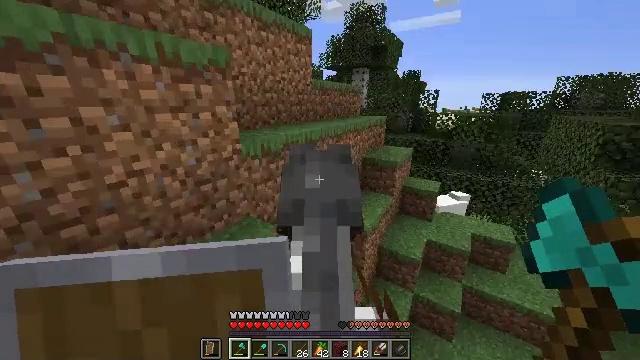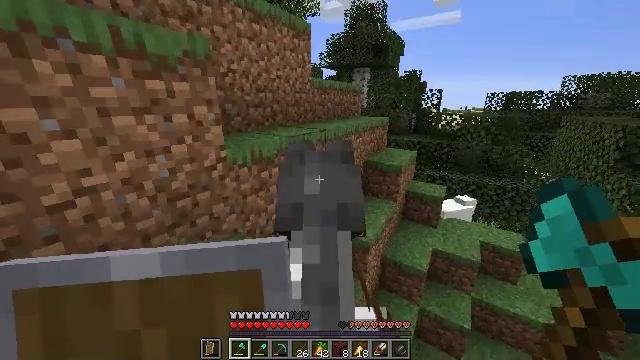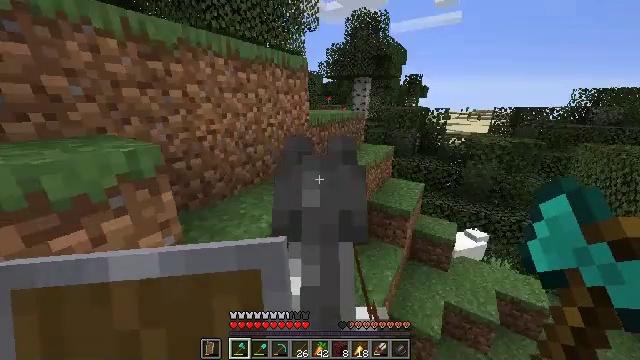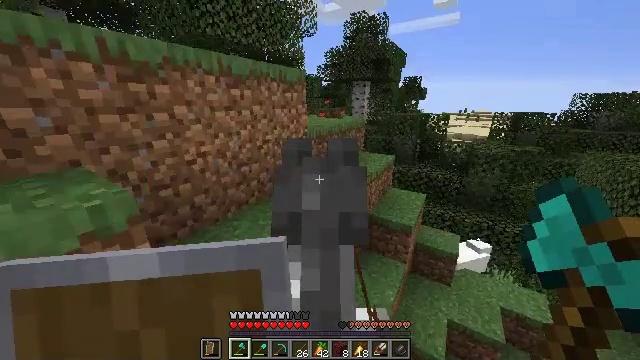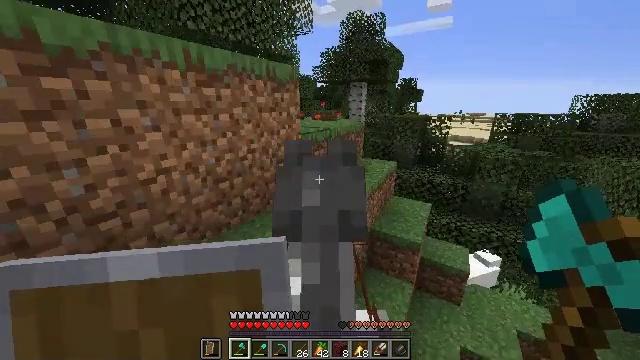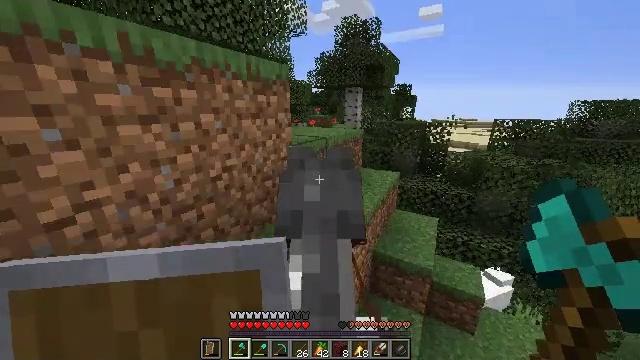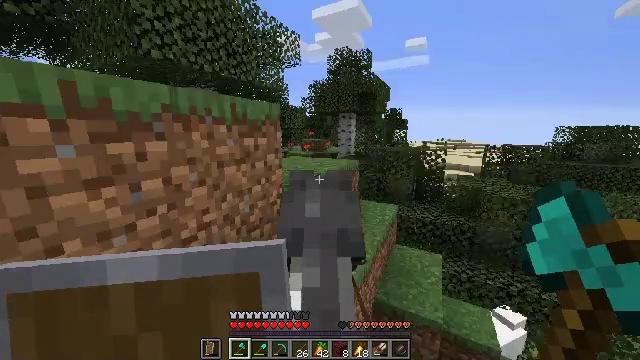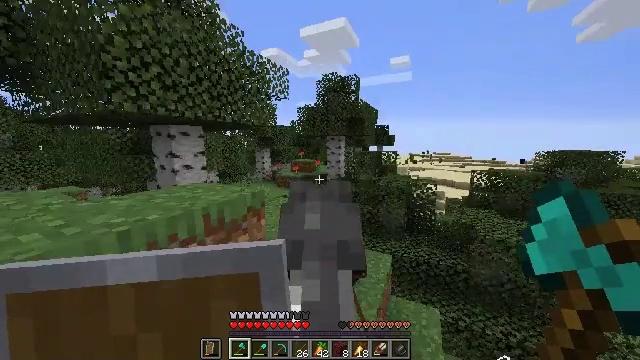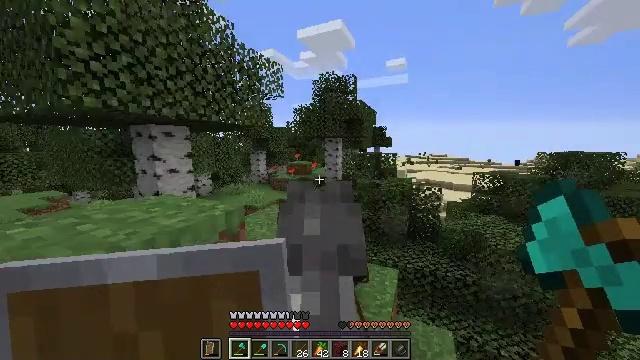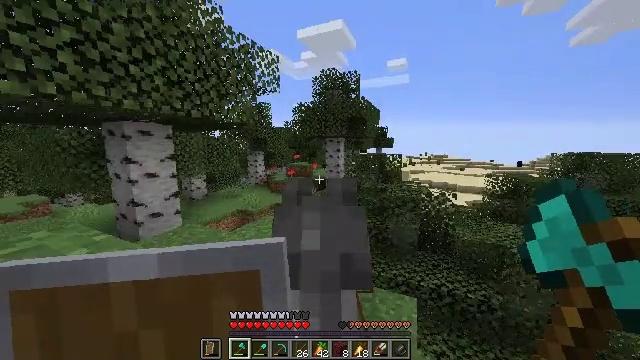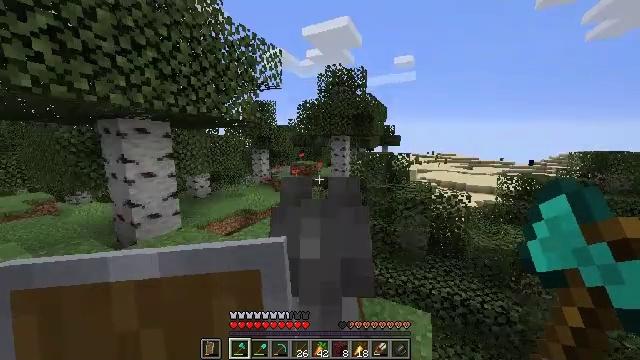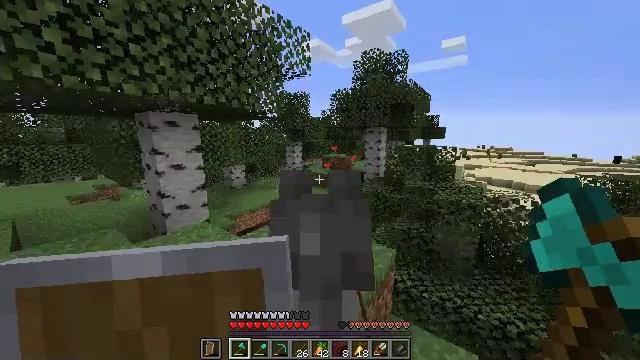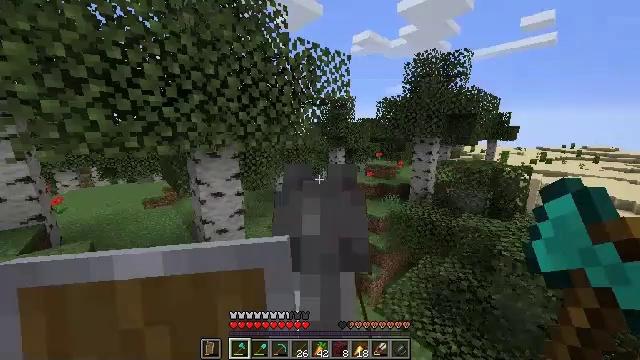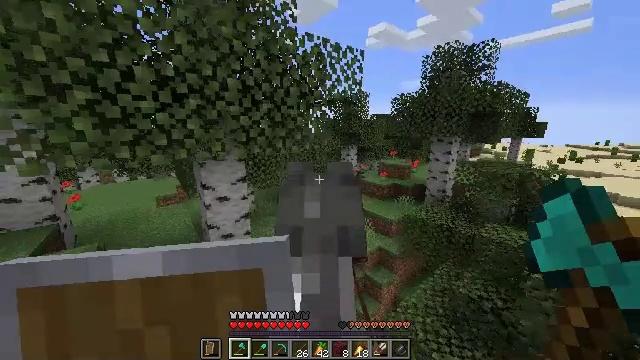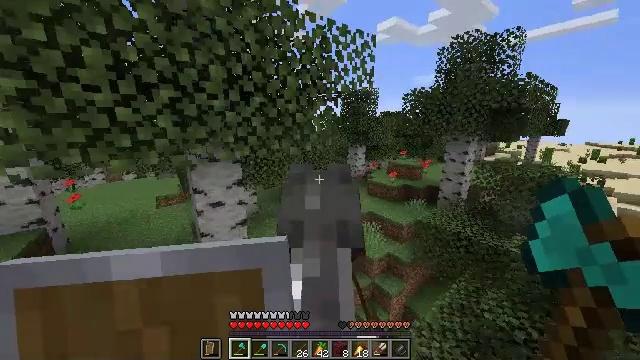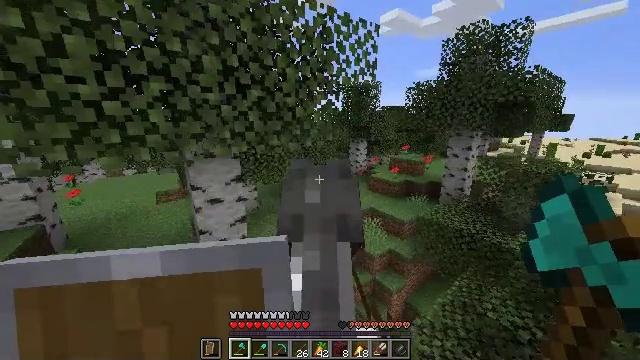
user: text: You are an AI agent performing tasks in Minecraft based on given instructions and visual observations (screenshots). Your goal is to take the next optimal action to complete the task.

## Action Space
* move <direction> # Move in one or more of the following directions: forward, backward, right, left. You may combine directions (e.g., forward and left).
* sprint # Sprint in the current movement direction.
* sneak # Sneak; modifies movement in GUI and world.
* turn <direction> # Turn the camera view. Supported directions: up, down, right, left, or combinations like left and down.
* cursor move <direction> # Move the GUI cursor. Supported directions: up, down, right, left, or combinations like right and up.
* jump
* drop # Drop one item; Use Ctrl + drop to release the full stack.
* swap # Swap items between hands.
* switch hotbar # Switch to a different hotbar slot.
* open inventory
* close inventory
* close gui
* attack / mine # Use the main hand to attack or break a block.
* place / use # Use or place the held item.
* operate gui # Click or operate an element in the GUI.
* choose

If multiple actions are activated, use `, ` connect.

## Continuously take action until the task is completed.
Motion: motion action
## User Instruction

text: Dig up some sand.
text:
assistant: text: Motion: move forward, sprint
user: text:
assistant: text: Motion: move forward, sprint
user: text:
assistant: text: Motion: move forward, sprint, turn right
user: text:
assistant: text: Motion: move forward, sprint
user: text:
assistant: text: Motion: move forward, sprint, turn right and up
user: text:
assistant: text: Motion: move forward, sprint, turn right and up
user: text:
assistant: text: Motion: move forward, sprint, turn up
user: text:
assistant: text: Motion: move forward, sprint
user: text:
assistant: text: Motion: move forward, sprint
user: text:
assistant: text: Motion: move forward, sprint, turn left
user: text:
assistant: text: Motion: move forward, sprint, turn left and down
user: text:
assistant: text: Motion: move forward, sprint, turn left and down
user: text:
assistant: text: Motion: move forward, sprint, turn left and down
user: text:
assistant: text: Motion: move forward, sprint, turn left
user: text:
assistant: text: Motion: move forward, sprint, turn left and down
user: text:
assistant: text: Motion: move forward, sprint
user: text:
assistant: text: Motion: move forward and move right, sprint
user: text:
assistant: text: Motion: move forward and move right, sprint, turn right and down
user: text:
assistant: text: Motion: move forward and move right, sprint, turn right and down
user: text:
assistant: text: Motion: move forward and move right, sprint, turn right
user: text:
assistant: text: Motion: move forward and move right, sprint
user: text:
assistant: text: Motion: move forward and move right, sprint
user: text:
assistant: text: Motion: move forward, sprint, turn left and down
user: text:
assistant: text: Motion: move forward, sprint, turn left and down
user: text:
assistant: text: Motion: move forward, sprint, turn left and down
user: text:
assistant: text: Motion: move forward, sprint
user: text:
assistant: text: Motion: move forward, sprint
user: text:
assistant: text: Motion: move forward, sprint
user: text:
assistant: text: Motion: move forward, sprint, turn right and up
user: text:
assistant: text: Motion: move forward, sprint, turn right and up